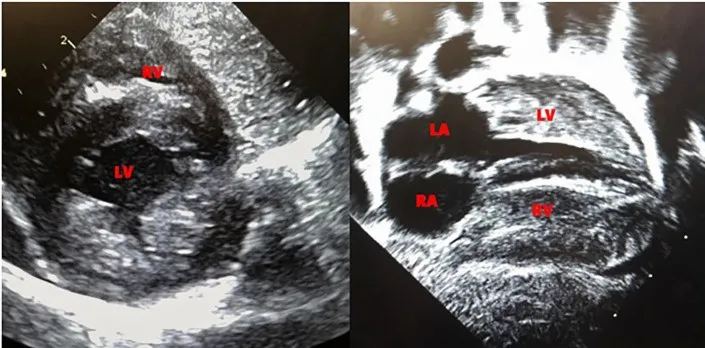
Echocardiogram at 6 days of life, showing significant biventricular hypertrophy.
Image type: radiology (ultrasound)